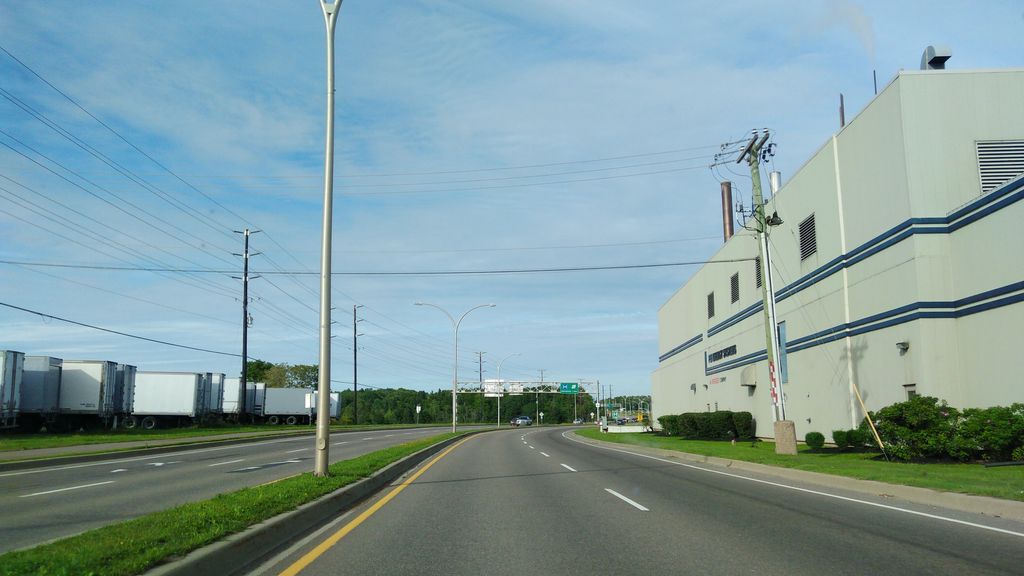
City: charlottetown